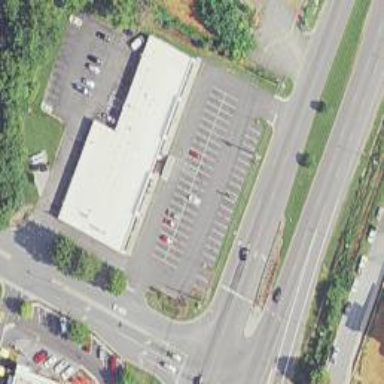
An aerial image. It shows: Parking area with surface.